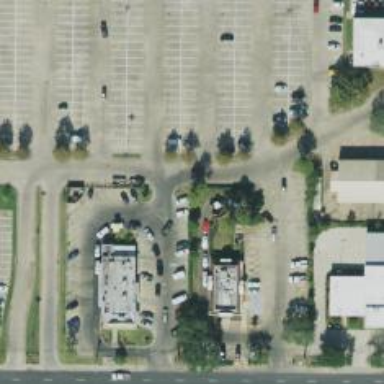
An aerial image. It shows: Parking space.